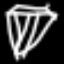
Label: diamond